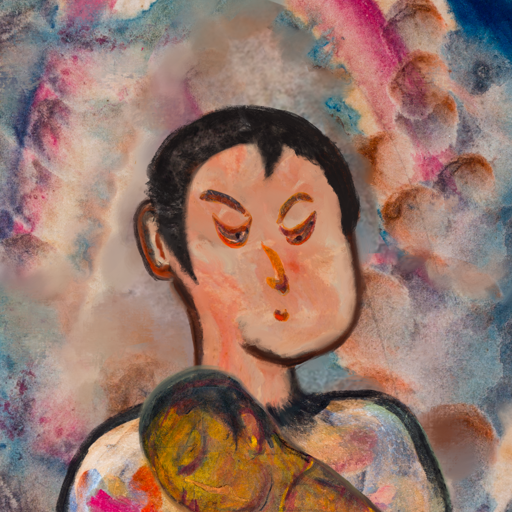
Background: Rupkatha, Head And Neck Side: Roy_Bahadur, Face Side: Hypocrite, Bust: Childish, Hair Side: Roy_Bahadur, Head Accessory: Blank, Second Necklace: Blank, Necklace: Blank, Baby: GypsyMother_Baby